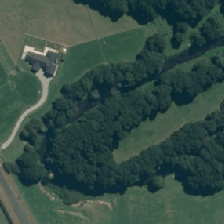
Land cover: indigenous_forest